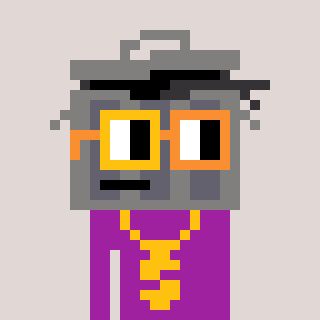
a pixel art character with square yellow and orange glasses, a trashcan-shaped head and a magenta-colored body on a warm background